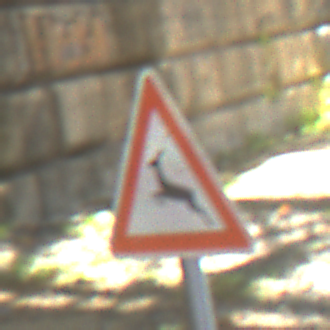
Verkehrszeichen: WildwechselRechts
Umgebung: Outdoor, Urban
Tageszeit: Midday
Wetter: Clear
Licht: Natural
Jahreszeit: NotSpecified
Kontrast: LowContrast